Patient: sex M, age 79
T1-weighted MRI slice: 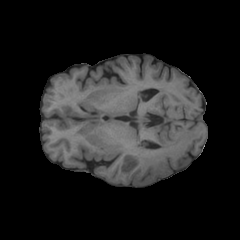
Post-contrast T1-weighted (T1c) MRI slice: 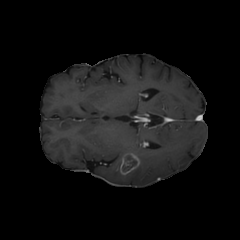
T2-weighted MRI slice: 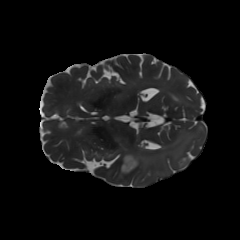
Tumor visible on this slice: yes
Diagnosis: Glioblastoma, IDH-wildtype
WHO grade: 4